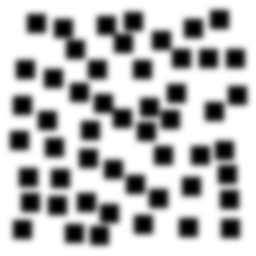
Squares: 52
Triangles: 0
Stars: 0
Total shapes: 52